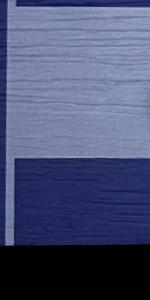
Label: Empty